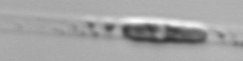
Label: Dactyliosolen_blavyanus